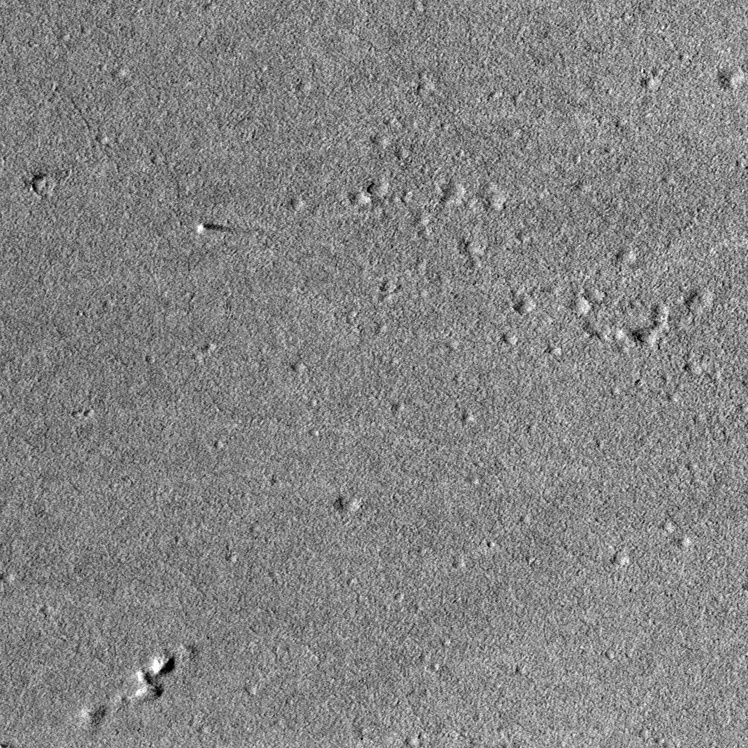
Label: dustdevil